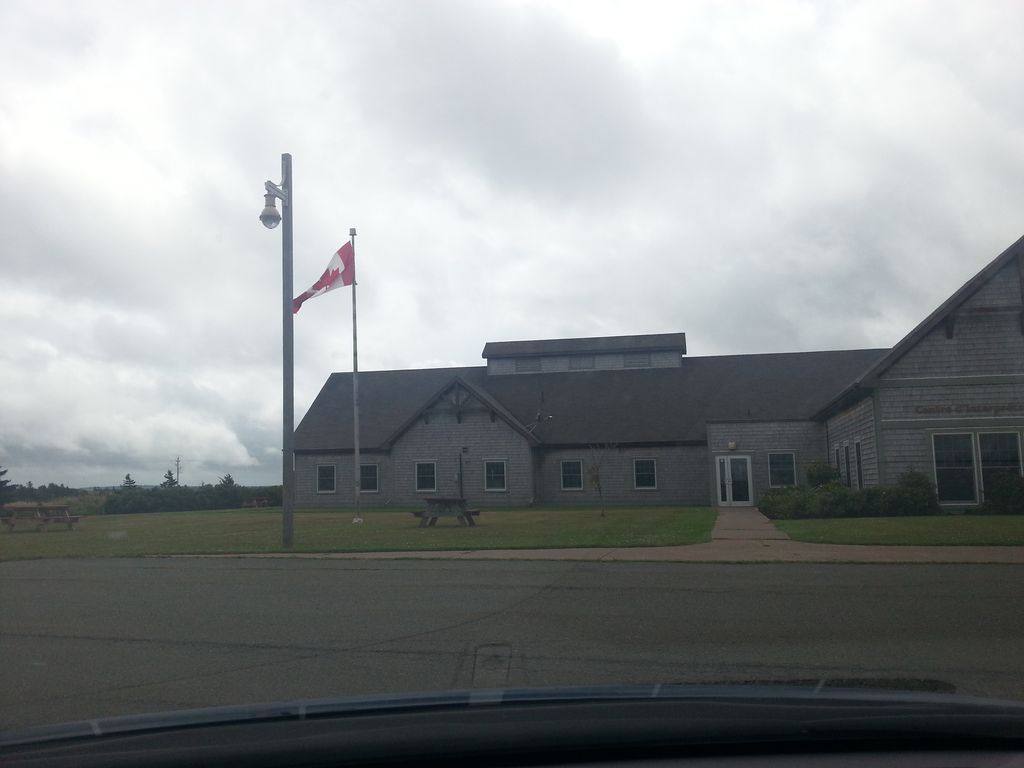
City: charlottetown